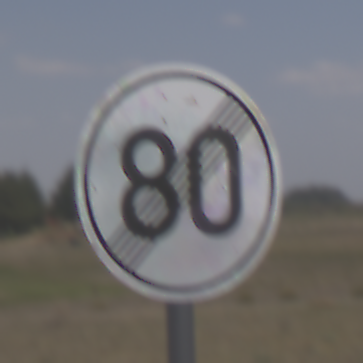
Verkehrszeichen: EndeGeschwindigkeit80
Umgebung: Outdoor, Nature
Tageszeit: Midday
Wetter: PartlyCloudy
Licht: Natural
Jahreszeit: NotSpecified
Kontrast: HighContrast